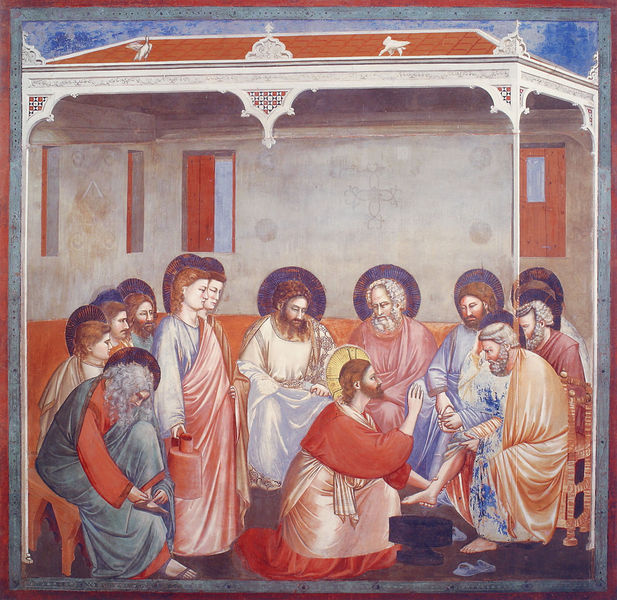
Titel: Arenakapelle / Scrovegni-Kapelle
Künstler: Giotto di Bondone
Standort: Padua, Arenakapelle (EU - I - Venetien)
Schlagwörter: blau, fuß, vogel, wasser, sitzen, fenster, raum, stuhl, dach, rot, malerei, alt, bart, falten, schüssel, taube, gewand, krug, schuhe, bank, waschen, becken, sandale, heiligenschein, christus, jesus, segen, baldachin, heilige, fresko, abendmahl, jünger, heilig, petrus, juden, christ, heiligenscheine, apostel, giotto, fusswaschung, paulus, tempel priester heiliger, fußwaswchungt